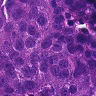
Metastatic tissue present: yes